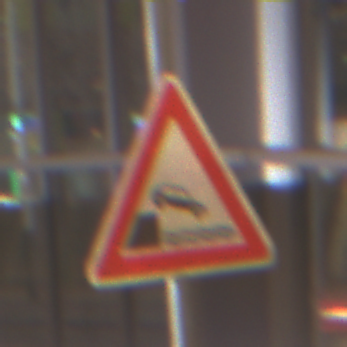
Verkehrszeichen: Ufer
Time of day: NotSpecified
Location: Indoor (Urban)
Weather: NotSpecified
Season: NotSpecified
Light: Artificial